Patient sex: M
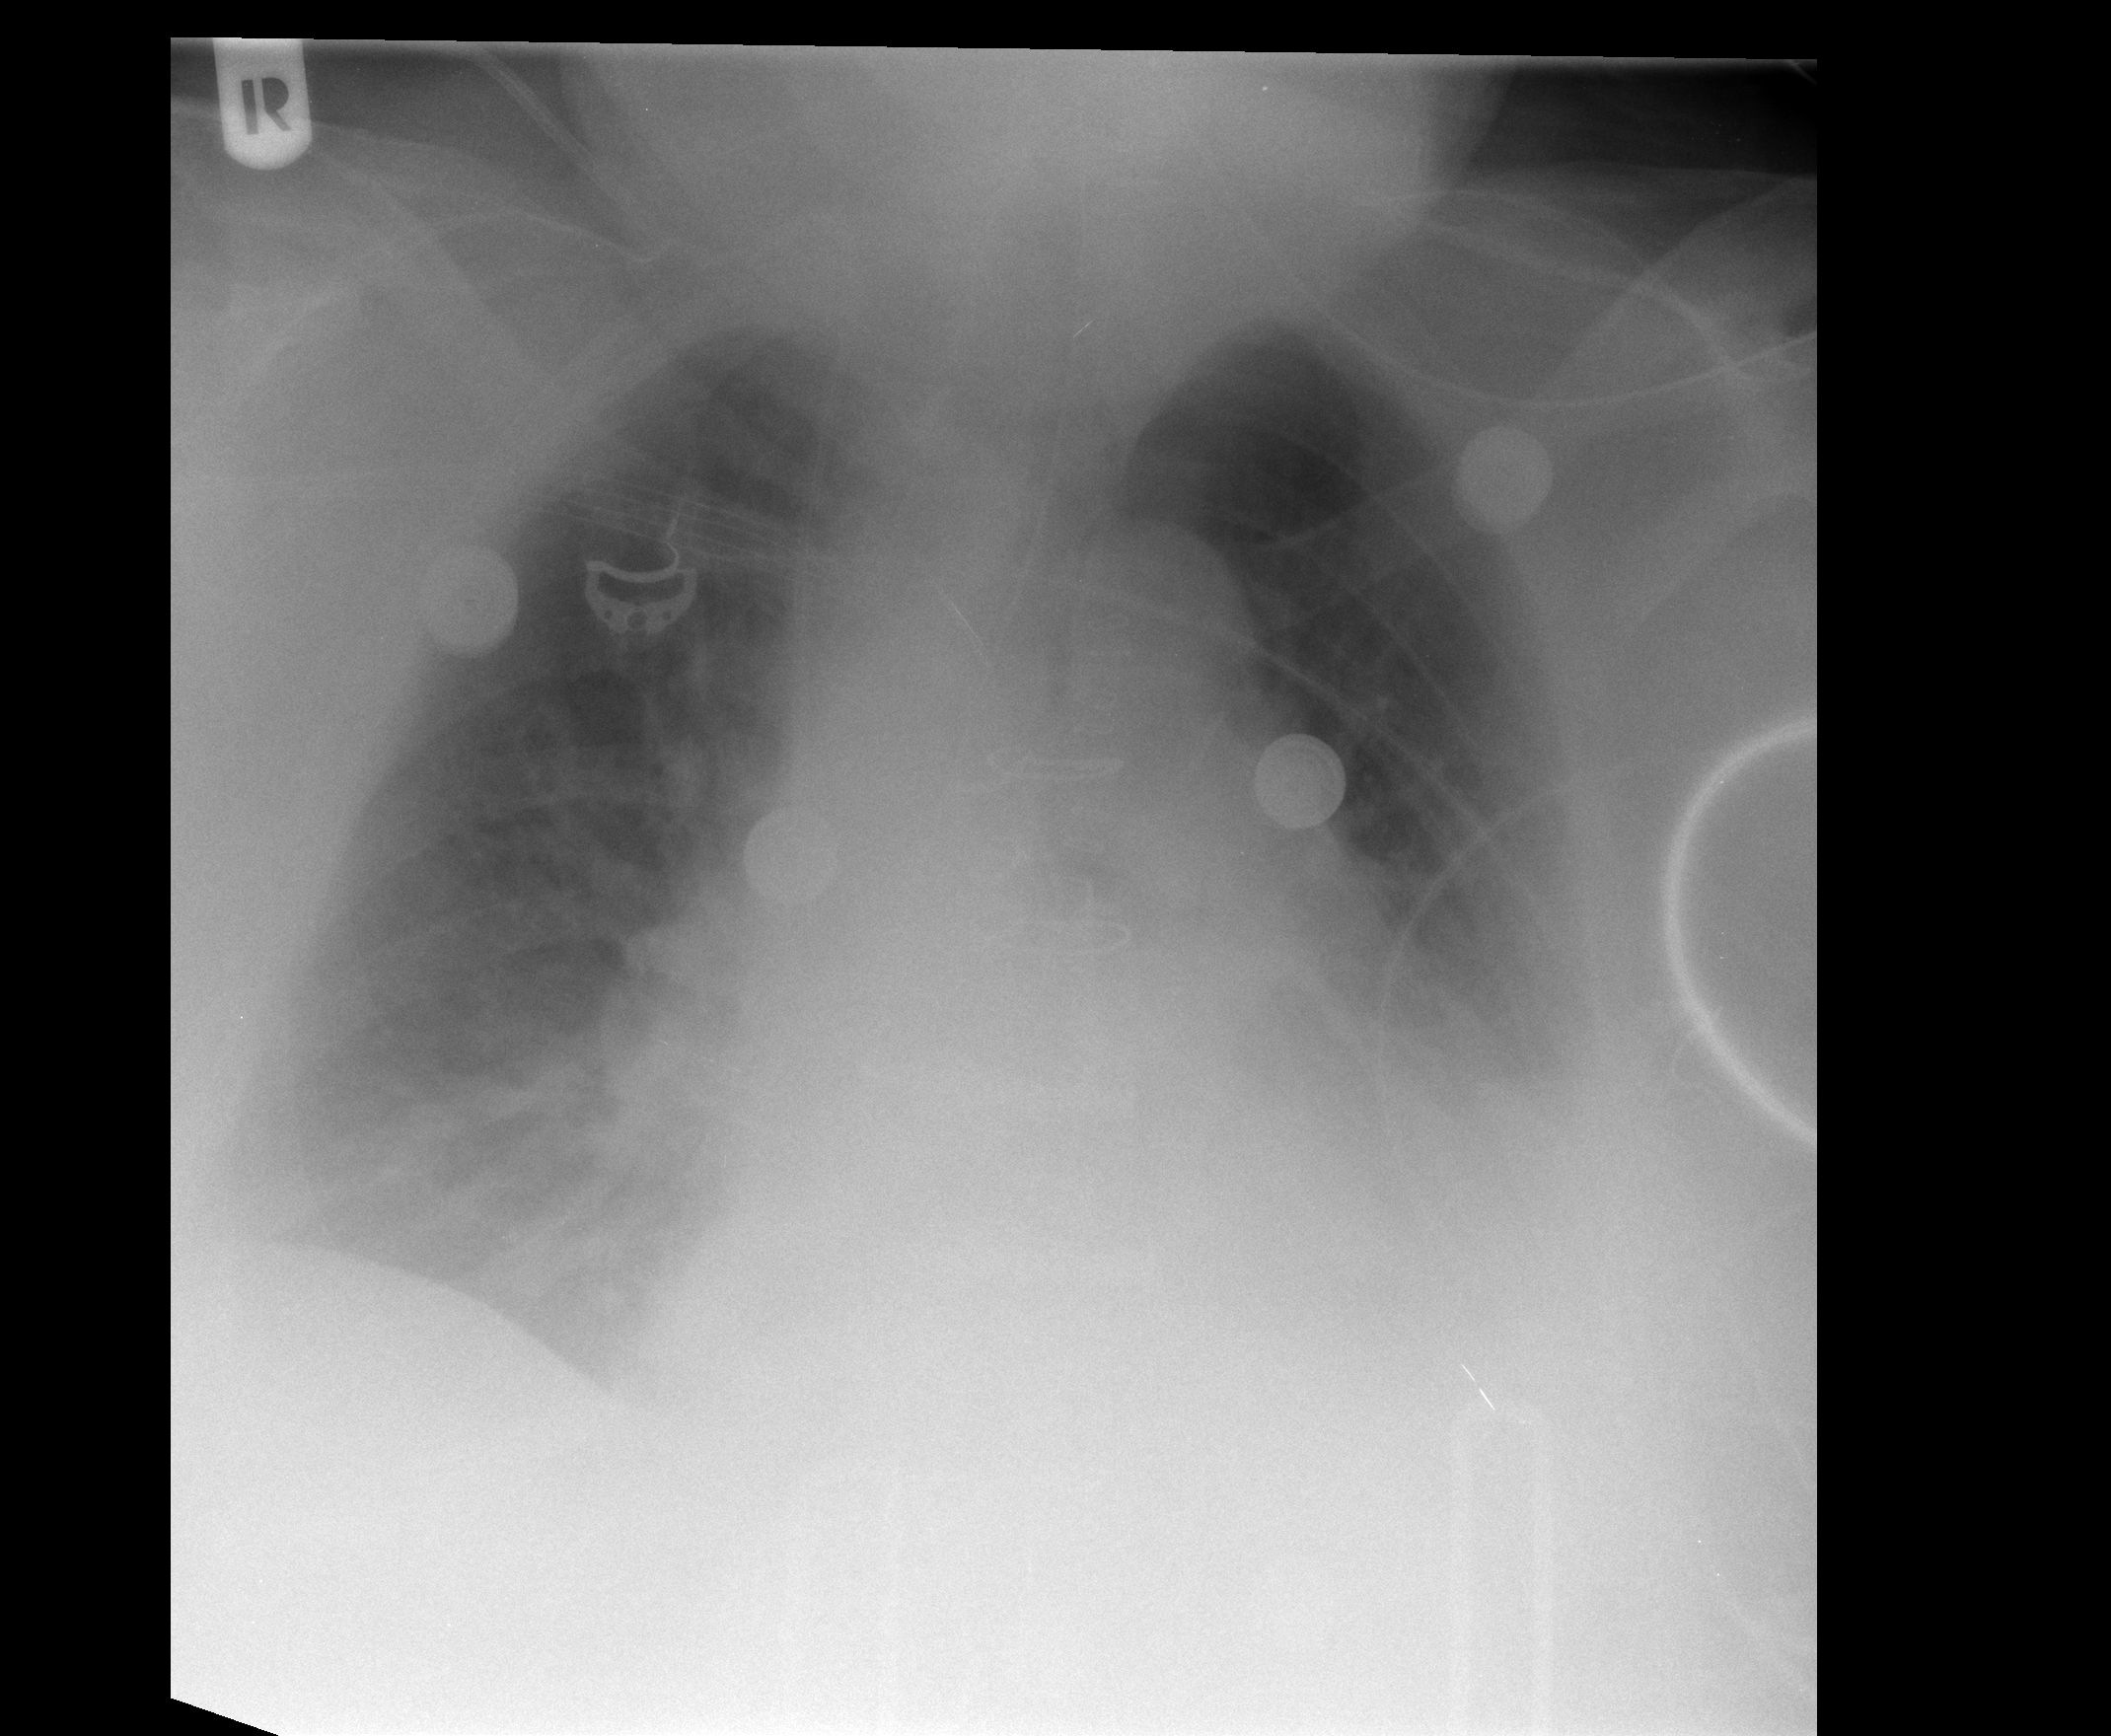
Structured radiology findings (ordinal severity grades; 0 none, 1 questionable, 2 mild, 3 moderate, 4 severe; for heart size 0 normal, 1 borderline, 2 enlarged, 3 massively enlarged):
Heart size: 0
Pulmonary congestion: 1
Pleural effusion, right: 0
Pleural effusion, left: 2
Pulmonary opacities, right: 0
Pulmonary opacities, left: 0
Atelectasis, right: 0
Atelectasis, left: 2